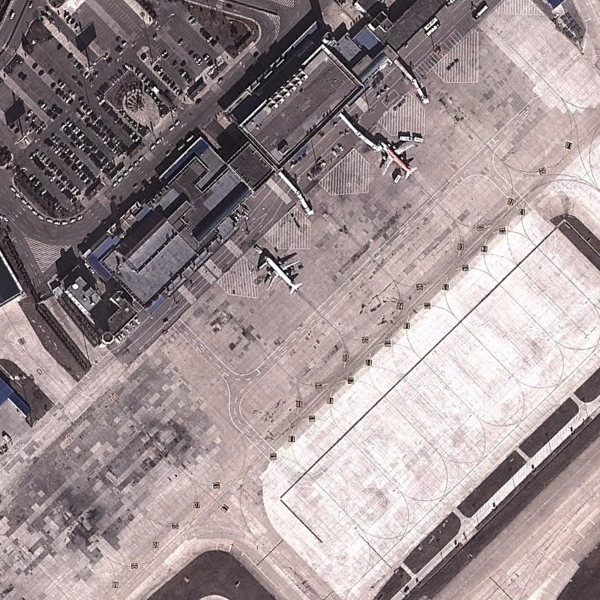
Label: Airport